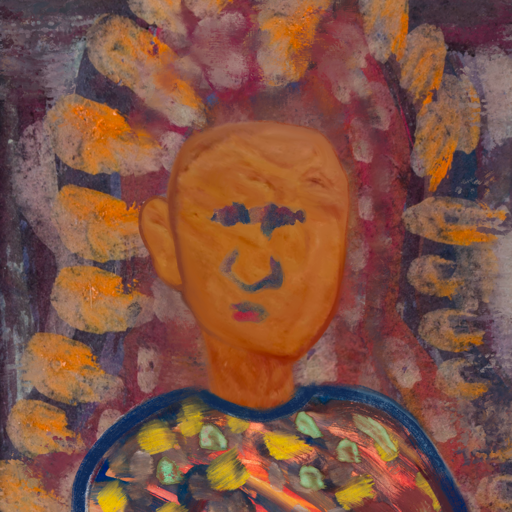
Background: Doll, Head And Neck Front: Pious_Lady, Face Front: In_The_Sun, Bust: Mother_And_Son_Mother, Hair Front: Blank, Head Accessory: Blank, Second Necklace: Blank, Necklace: Blank, Baby: Blank